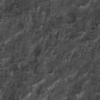
Label: not_dusty